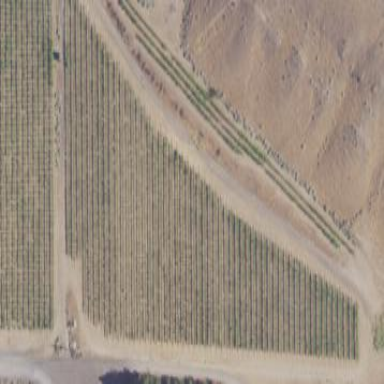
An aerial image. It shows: Vineyard growing grapes.